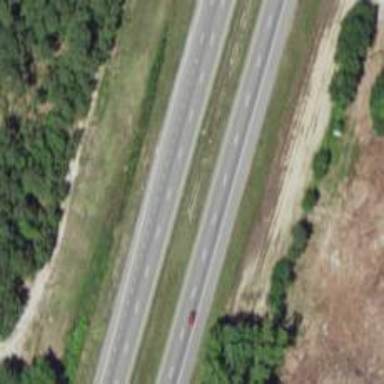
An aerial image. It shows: Motorway.